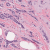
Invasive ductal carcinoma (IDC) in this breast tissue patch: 1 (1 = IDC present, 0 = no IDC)